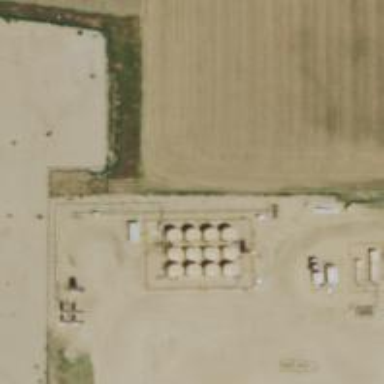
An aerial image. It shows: Storage tank that is man-made.